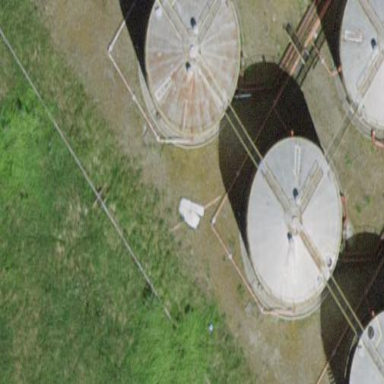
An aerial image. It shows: Storage tank which is man-made.